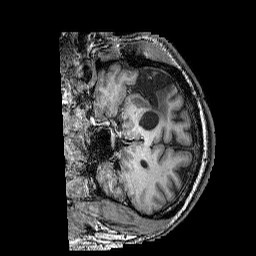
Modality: T1w
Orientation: coronal
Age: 42
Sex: male
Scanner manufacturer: siemens
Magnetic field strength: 3 T
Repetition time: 2.25 s
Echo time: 0.00411 s